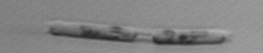
Label: Eucampia_morphytype1